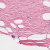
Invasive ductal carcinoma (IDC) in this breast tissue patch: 0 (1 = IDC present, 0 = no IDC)